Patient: sex M, age 57
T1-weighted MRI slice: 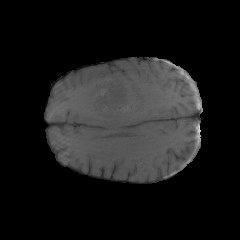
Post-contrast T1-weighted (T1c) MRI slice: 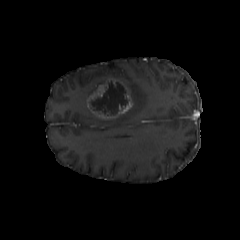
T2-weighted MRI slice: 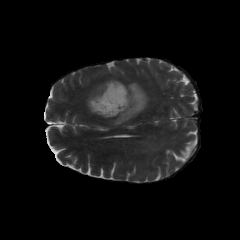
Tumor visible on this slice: yes
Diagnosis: Glioblastoma, IDH-wildtype
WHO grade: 4